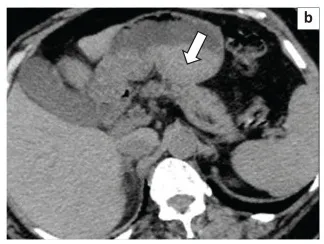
A 64-year-old woman with persistent diffuse abdominal pain, admitted for haematemesis and melena. And haemoperitoneum (arrow.
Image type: radiology (ct)